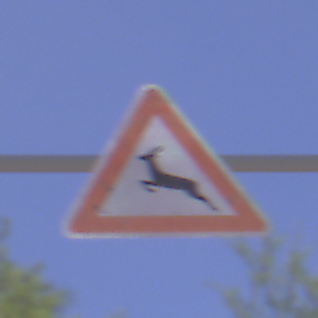
Verkehrszeichen: WildwechselRechts
Umgebung: Outdoor, RoadRail
Tageszeit: Midday
Wetter: Clear
Licht: Natural
Jahreszeit: NotSpecified
Kontrast: HighContrast